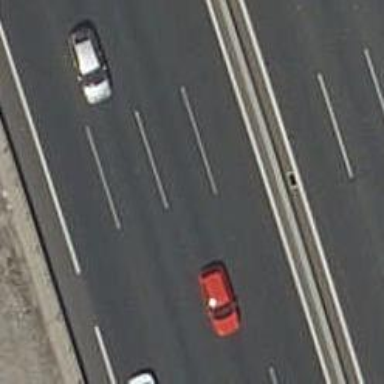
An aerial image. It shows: Motorway.